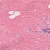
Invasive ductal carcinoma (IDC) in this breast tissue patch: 0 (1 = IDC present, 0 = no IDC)